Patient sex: M
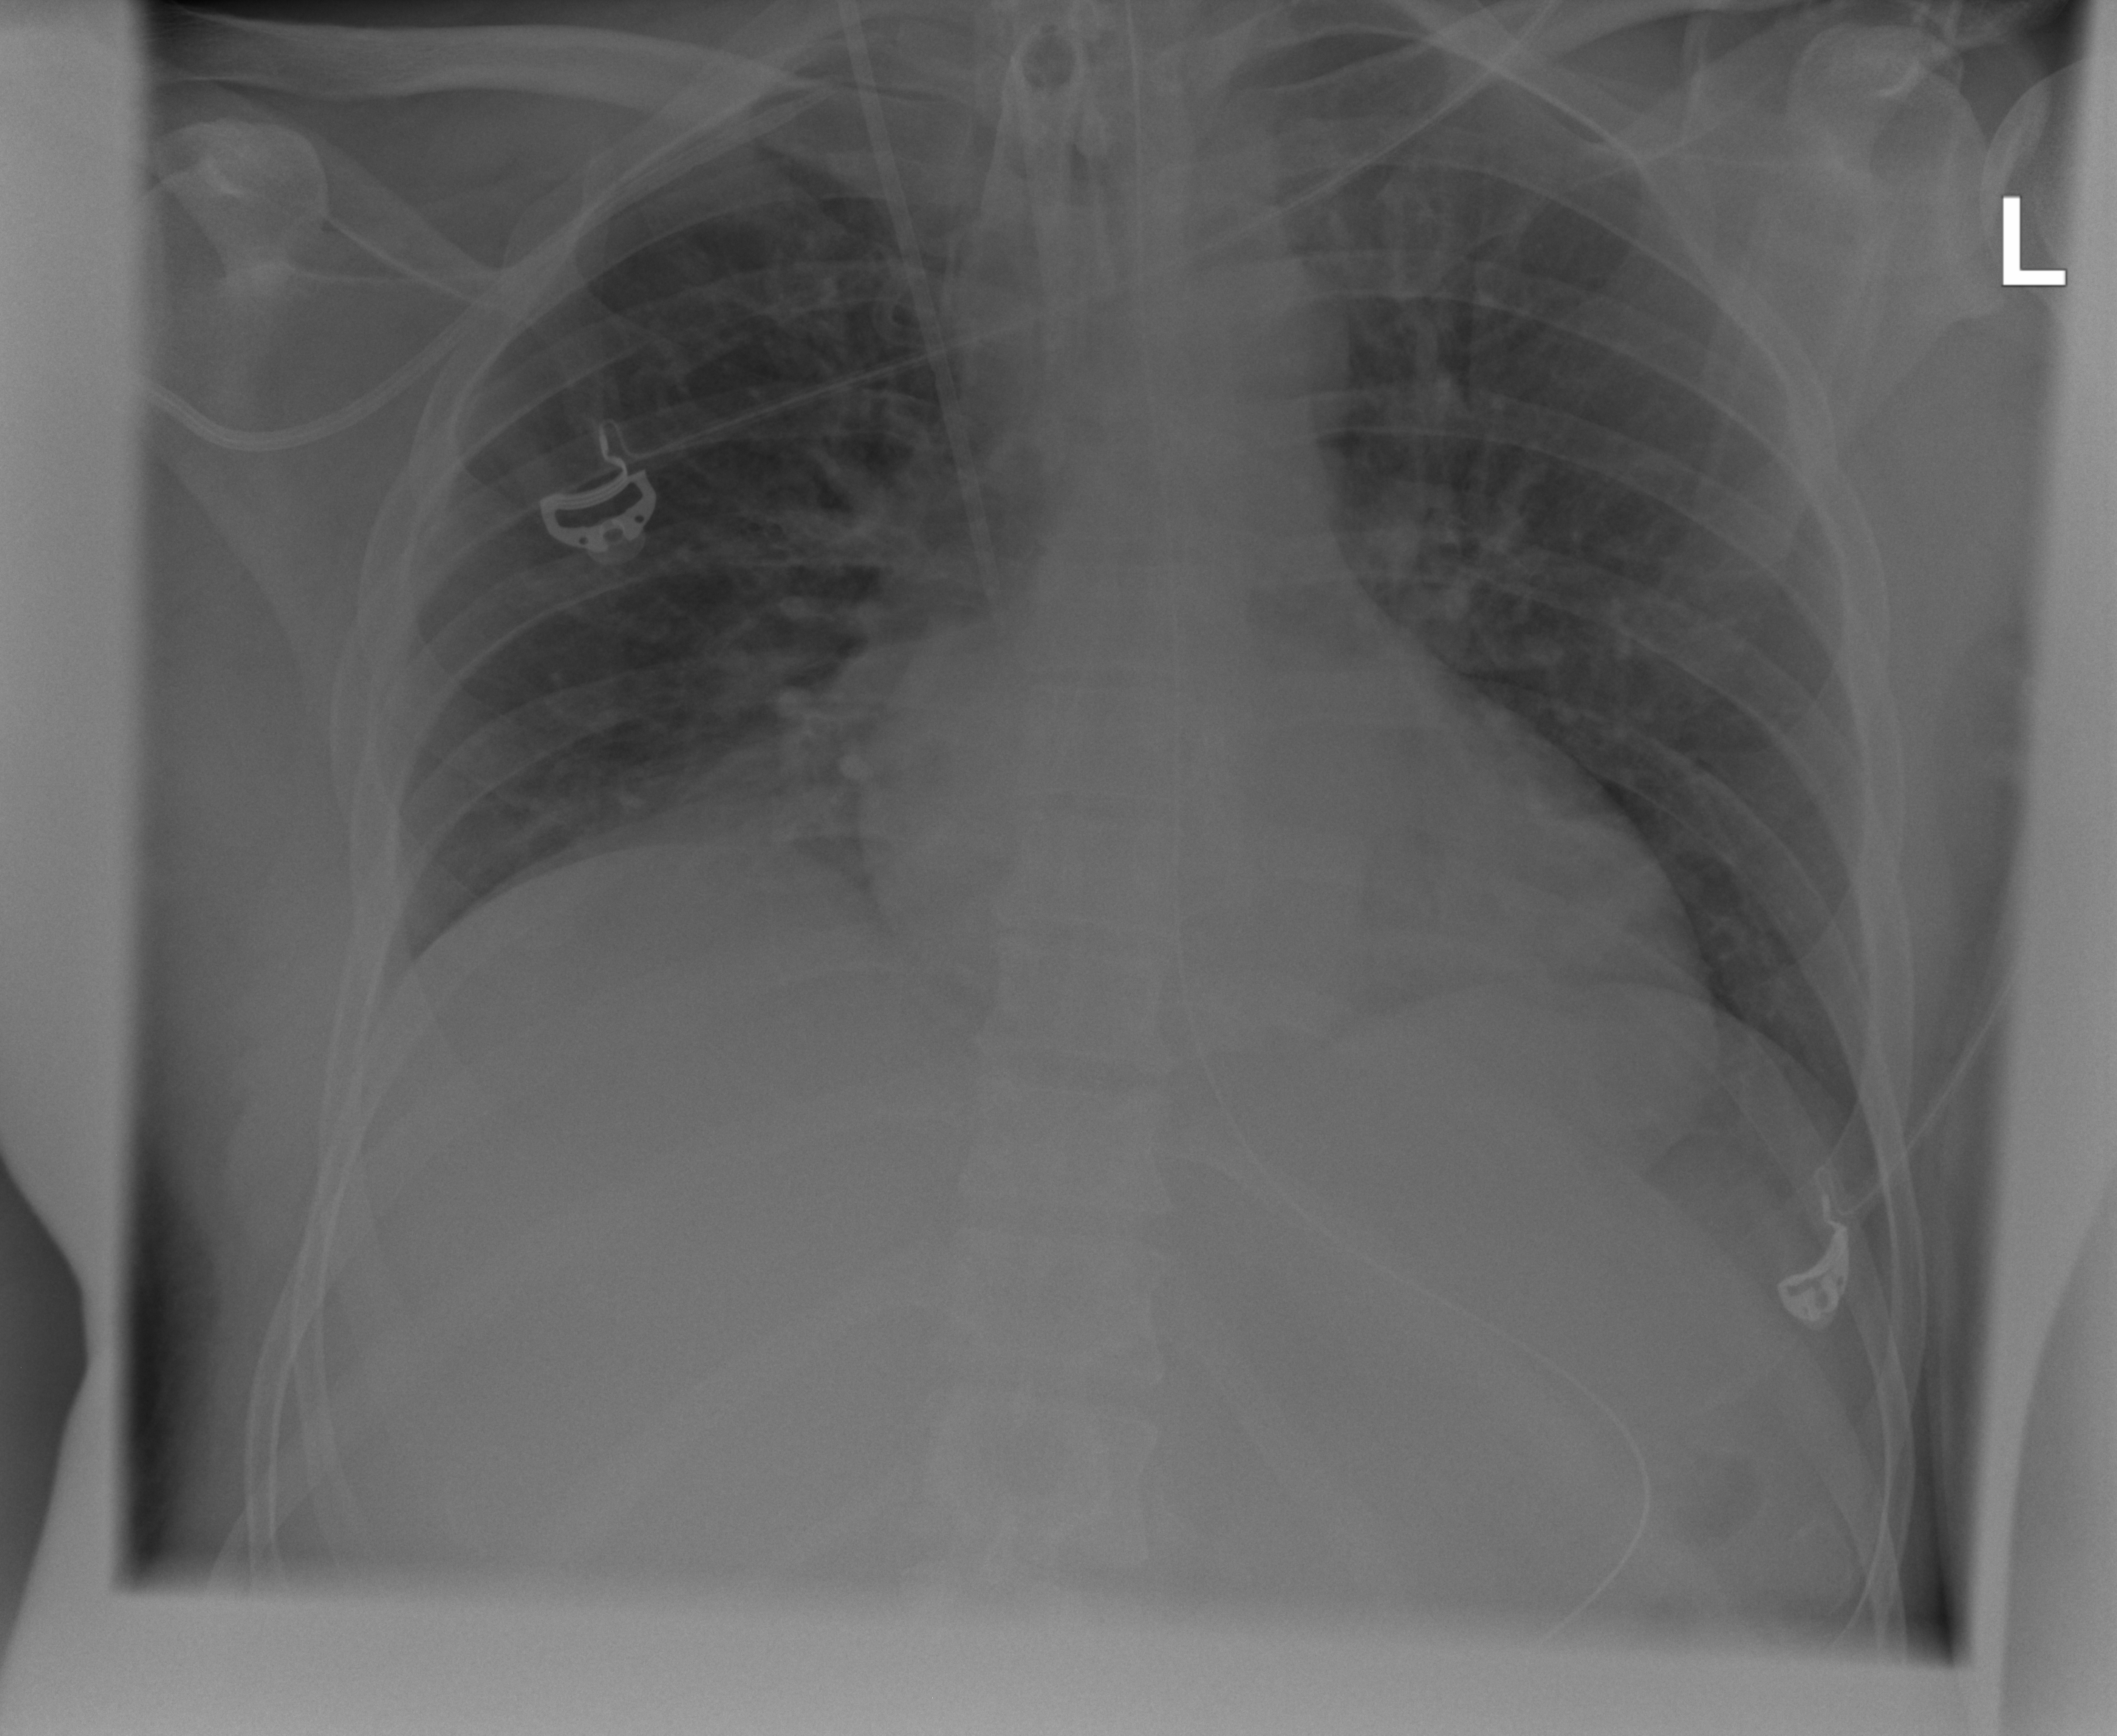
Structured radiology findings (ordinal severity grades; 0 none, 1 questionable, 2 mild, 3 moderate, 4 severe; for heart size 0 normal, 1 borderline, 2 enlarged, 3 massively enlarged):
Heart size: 0
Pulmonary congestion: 0
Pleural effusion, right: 1
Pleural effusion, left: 0
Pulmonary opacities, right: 0
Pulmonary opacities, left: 0
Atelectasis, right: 2
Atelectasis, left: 0